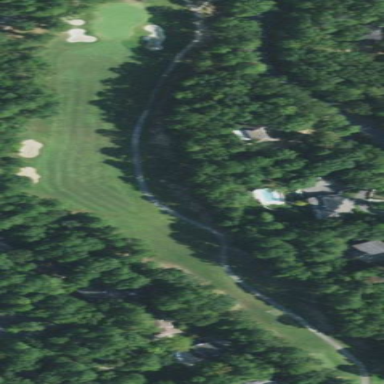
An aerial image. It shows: Golf course.